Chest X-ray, PA view. Patient: 53 years old, sex M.
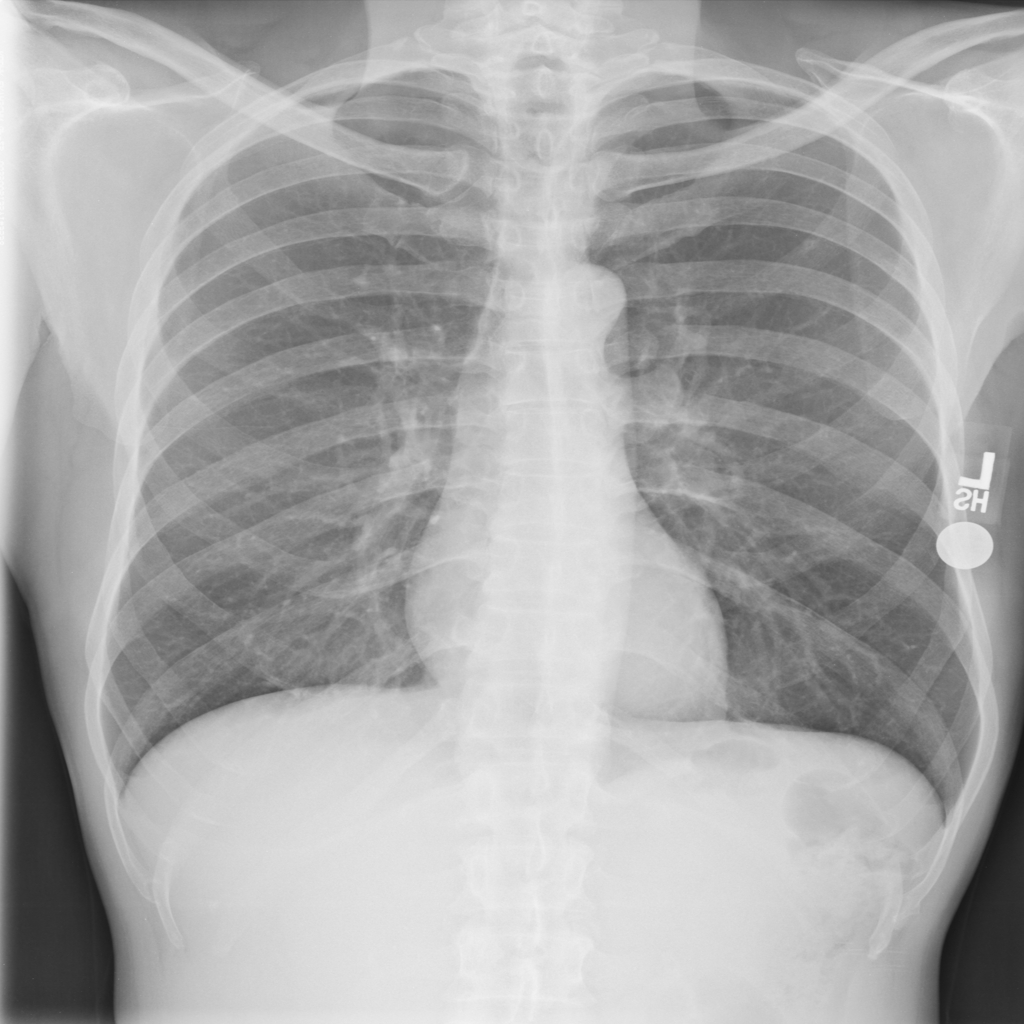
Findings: No Finding